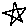
Label: star